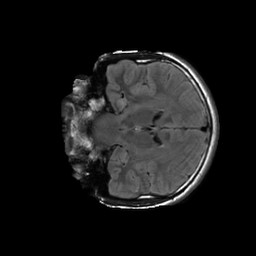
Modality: FLAIR
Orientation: coronal
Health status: ill
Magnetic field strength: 3 T